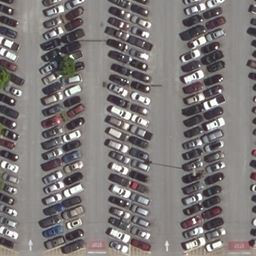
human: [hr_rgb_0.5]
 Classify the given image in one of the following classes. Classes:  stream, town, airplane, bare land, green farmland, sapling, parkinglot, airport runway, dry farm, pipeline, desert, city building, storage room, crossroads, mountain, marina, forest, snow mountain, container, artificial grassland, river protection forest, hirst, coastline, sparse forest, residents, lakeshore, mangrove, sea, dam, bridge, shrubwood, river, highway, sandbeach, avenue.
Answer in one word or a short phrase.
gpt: parkinglot